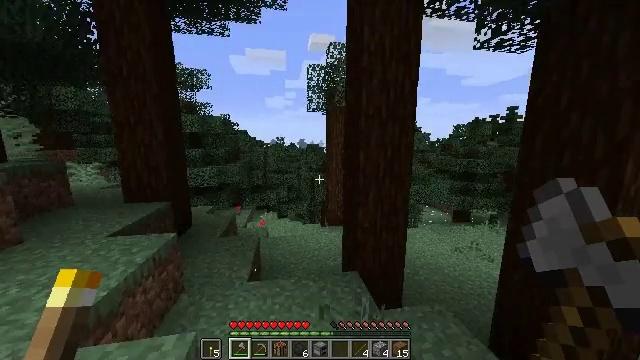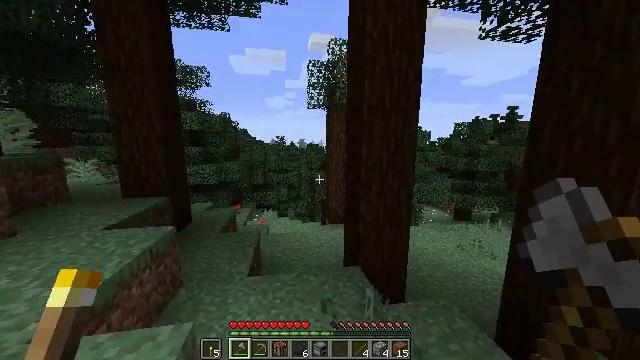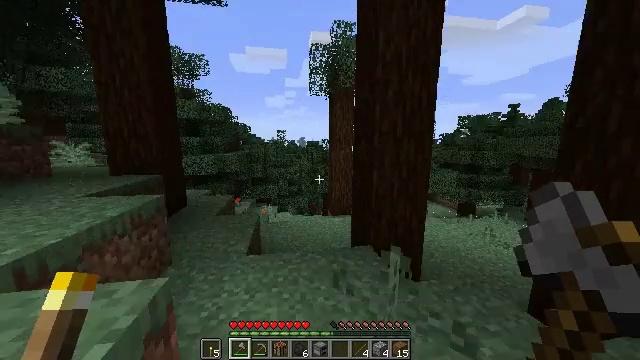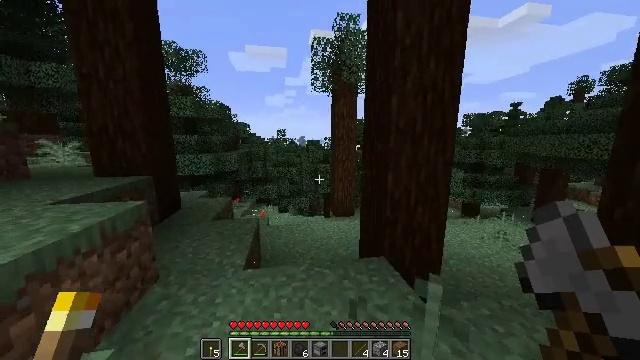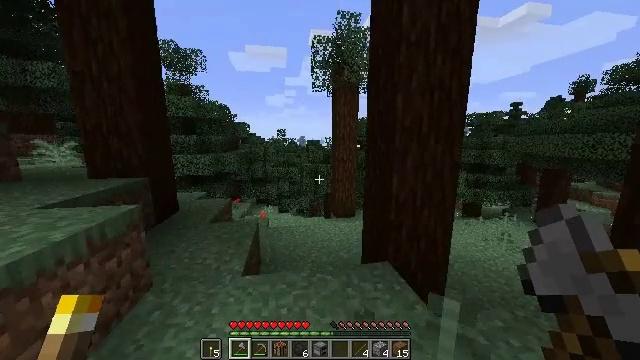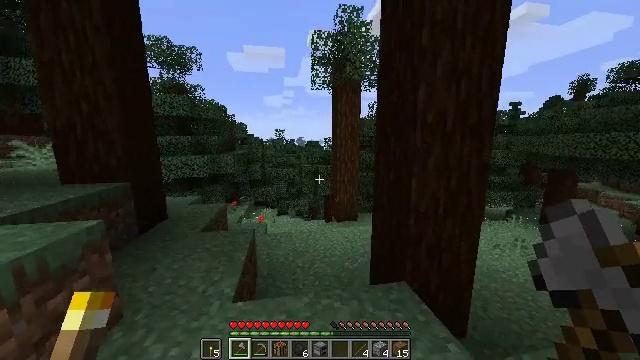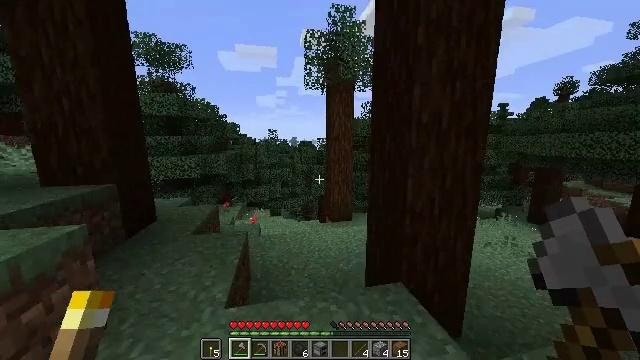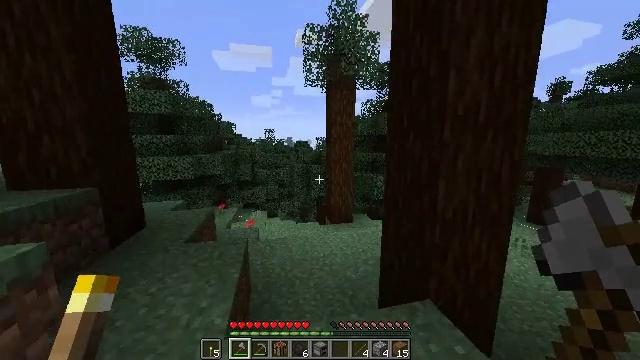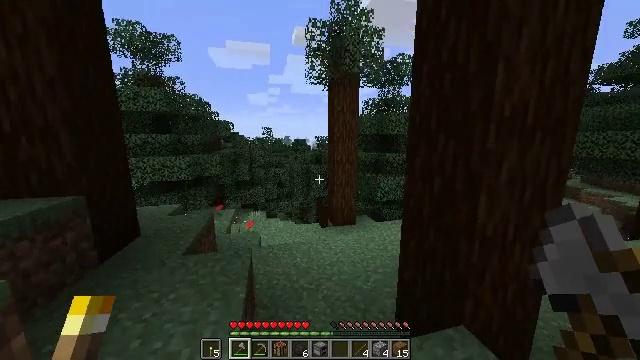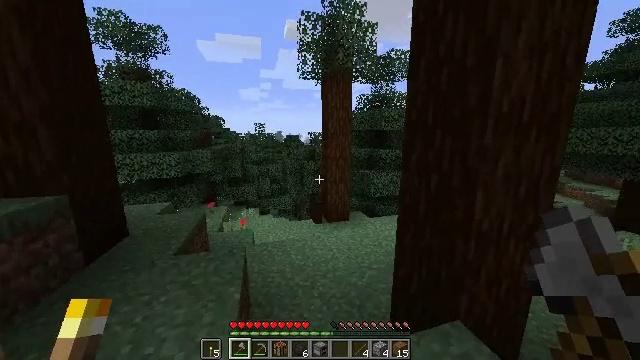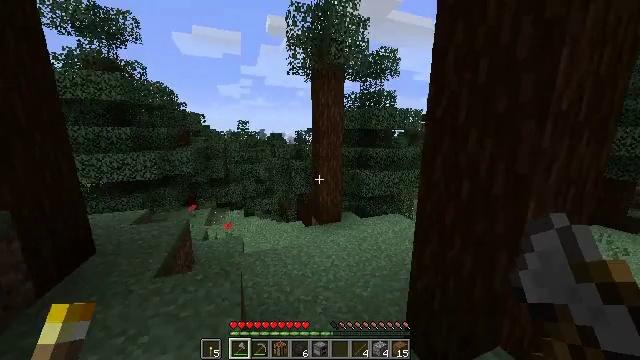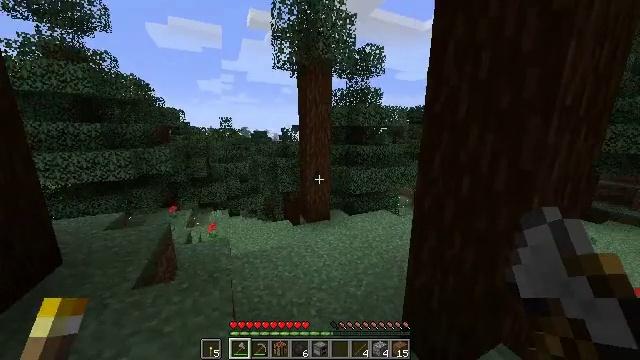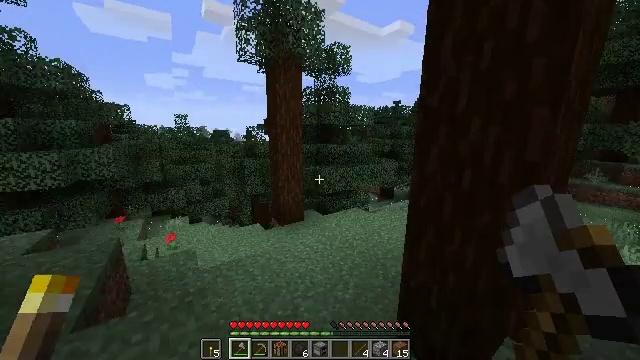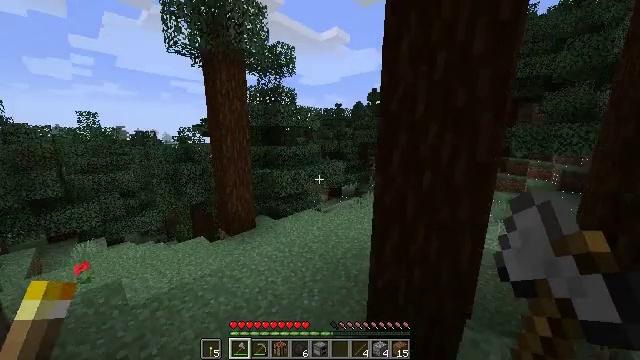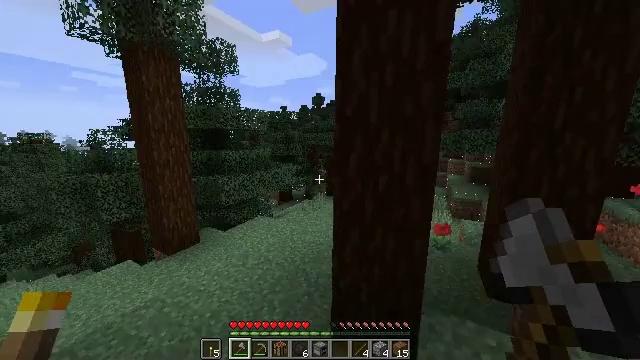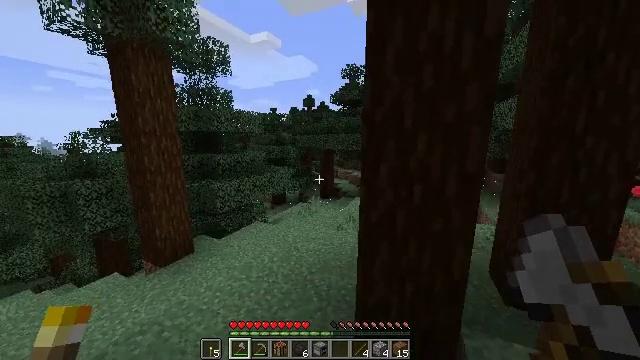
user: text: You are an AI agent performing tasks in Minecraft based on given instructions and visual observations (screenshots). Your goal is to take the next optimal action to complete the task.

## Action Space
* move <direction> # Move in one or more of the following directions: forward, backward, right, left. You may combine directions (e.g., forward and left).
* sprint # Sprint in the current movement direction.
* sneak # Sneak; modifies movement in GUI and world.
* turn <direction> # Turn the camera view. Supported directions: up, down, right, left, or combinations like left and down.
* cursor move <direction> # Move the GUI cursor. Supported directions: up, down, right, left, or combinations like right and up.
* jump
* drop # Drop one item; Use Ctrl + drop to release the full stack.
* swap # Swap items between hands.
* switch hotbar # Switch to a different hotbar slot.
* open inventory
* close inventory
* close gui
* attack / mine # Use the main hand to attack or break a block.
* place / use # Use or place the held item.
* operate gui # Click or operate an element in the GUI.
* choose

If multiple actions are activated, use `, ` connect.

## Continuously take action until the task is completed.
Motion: motion action
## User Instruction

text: Hunt animals.
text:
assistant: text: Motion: move forward, sprint
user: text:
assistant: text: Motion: move forward, sprint
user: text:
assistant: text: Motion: move forward, sprint
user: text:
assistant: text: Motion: move forward, sprint
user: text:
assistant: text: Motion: move forward, sprint
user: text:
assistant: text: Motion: move forward and move left, sprint, turn right
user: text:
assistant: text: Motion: move forward and move left, sprint, turn right
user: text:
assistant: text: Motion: move forward and move left, sprint
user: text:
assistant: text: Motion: move forward and move left, sprint, turn right and down
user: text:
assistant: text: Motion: move forward and move left, sprint, turn right
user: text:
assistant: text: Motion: move forward and move left, sprint, turn right
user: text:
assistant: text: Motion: move forward and move left, sprint, turn right
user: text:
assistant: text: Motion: move forward and move left, sprint, turn right
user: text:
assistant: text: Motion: move forward and move left, sprint, turn right
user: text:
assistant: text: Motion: move forward and move left, sprint, turn right
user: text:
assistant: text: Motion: move forward and move left, sprint
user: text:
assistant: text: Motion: move forward and move left, sprint
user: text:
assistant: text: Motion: move forward and move left, sprint
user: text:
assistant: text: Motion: move forward, sprint
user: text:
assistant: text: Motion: move forward, sprint
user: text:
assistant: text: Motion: move forward, sprint
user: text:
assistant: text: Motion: move forward, sprint
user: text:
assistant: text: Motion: move forward, sprint
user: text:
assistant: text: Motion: move forward, sprint
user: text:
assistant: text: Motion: move forward, sprint
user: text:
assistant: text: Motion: move forward, sprint, jump
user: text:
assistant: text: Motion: move forward, sprint, jump
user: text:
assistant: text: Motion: move forward, sprint, jump
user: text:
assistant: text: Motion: move forward and move right, sprint, jump
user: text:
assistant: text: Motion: move forward and move right, sprint, jump